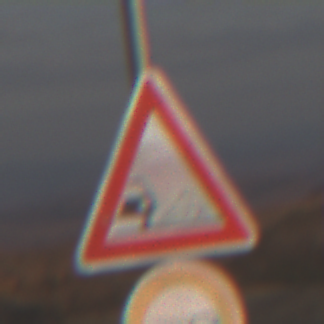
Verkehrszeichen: SplittSchotter
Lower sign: Ueberholverbot
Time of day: SunriseSunset
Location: Outdoor (Nature)
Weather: PartlyCloudy
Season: NotSpecified
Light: Natural